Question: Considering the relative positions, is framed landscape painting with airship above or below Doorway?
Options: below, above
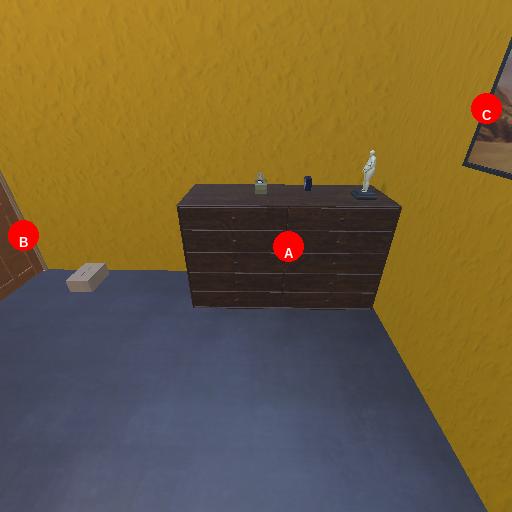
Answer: below